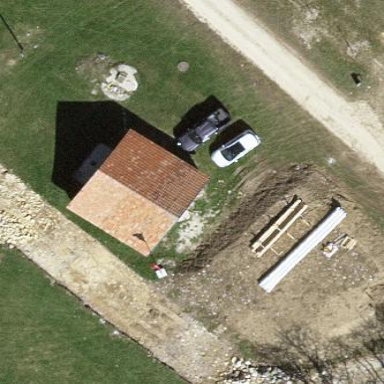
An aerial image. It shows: Kiosk.